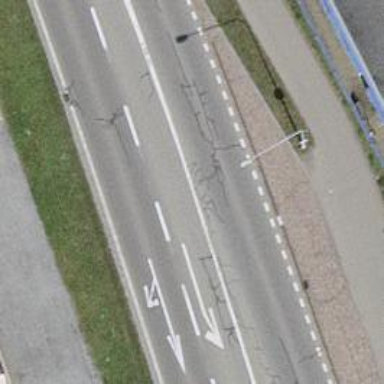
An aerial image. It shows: Primary highway.